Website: apple
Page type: payment
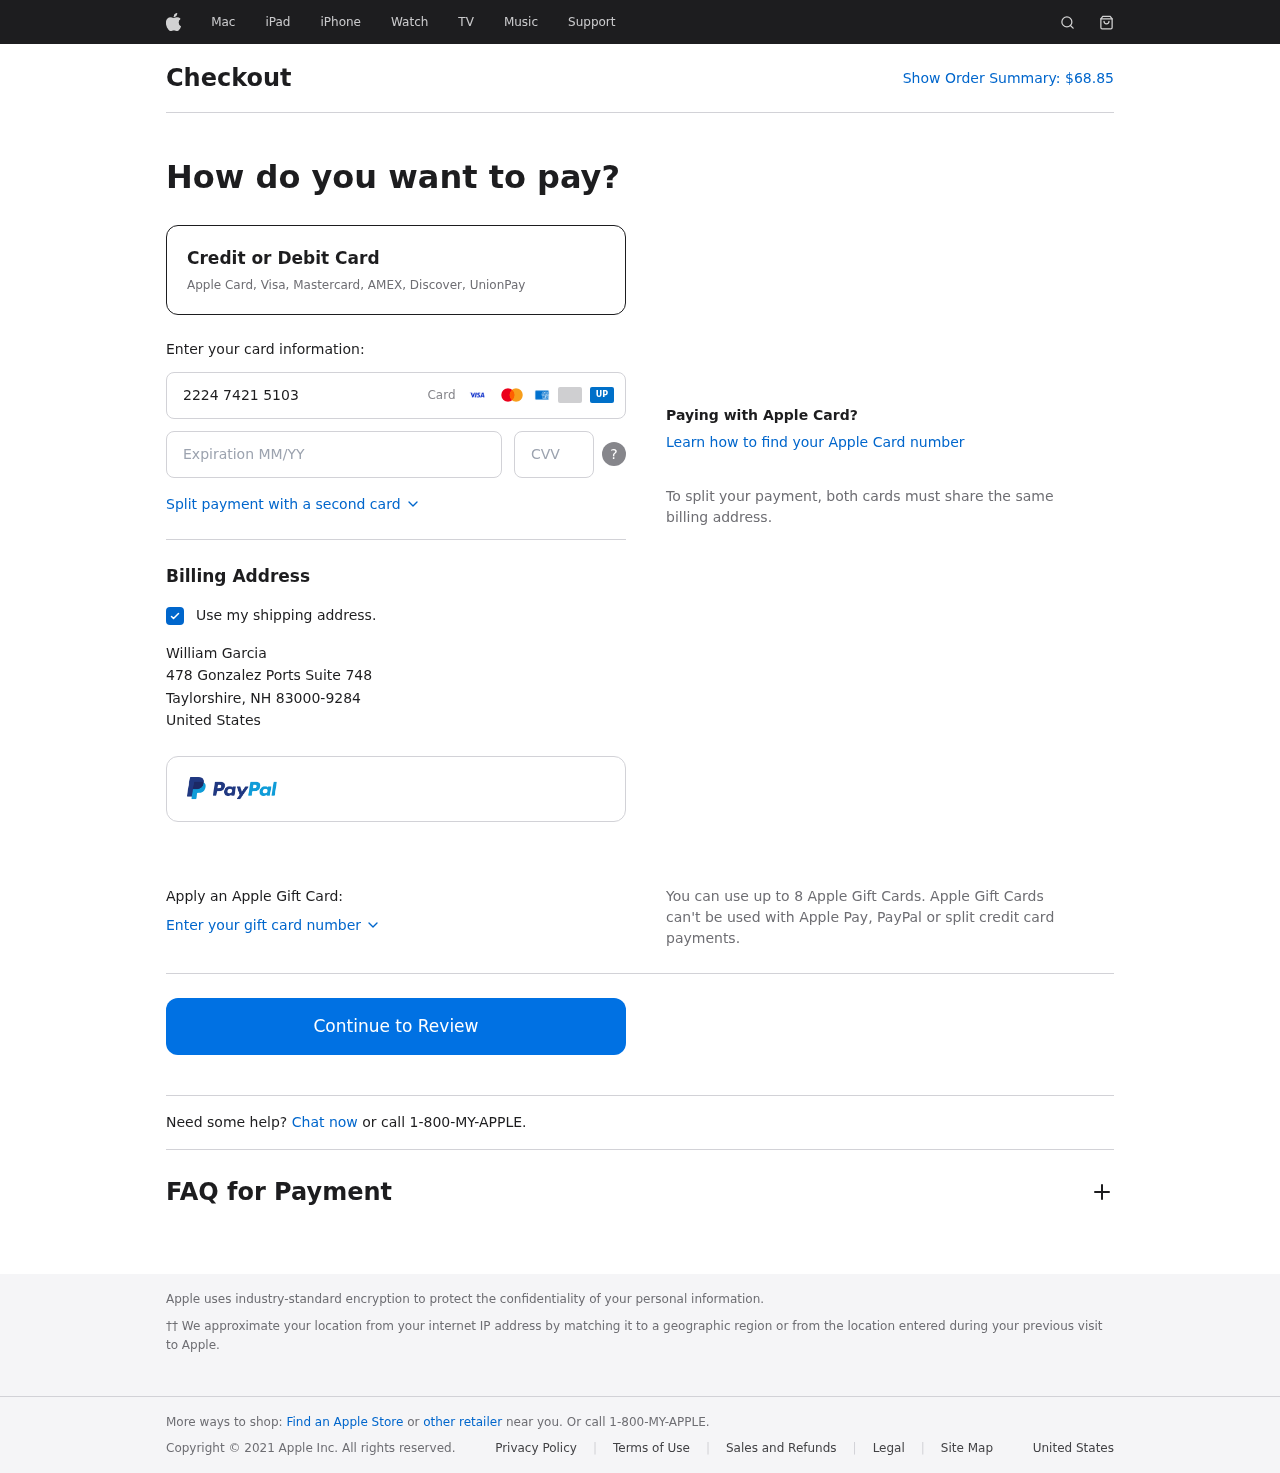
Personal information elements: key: PII_CARD_CVV
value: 927
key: PII_CARD_EXPIRY
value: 12/29
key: PII_CARD_NUMBER
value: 2224 7421 5103 4306
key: PII_CITY
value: Taylorshire
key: PII_COUNTRY
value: United States
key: PII_FULLNAME
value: William Garcia
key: PII_POSTCODE_FULL
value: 83000-9284
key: PII_STATE_ABBR
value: NH
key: PII_STREET
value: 478 Gonzalez Ports Suite 748
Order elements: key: ORDER_TOTAL
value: $68.85